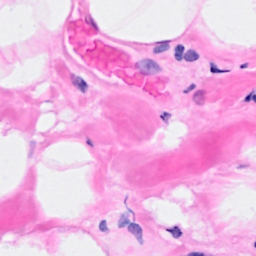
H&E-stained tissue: Breast